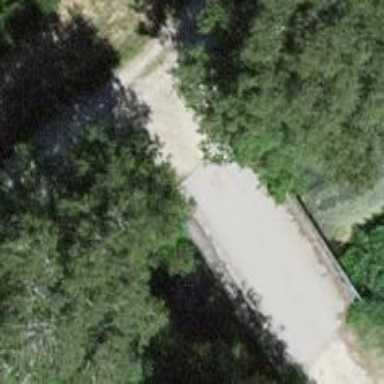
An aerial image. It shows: Bridge over grade2 track.